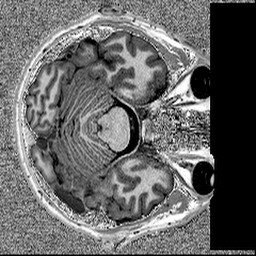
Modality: MP2RAGE
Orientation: axial
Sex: male